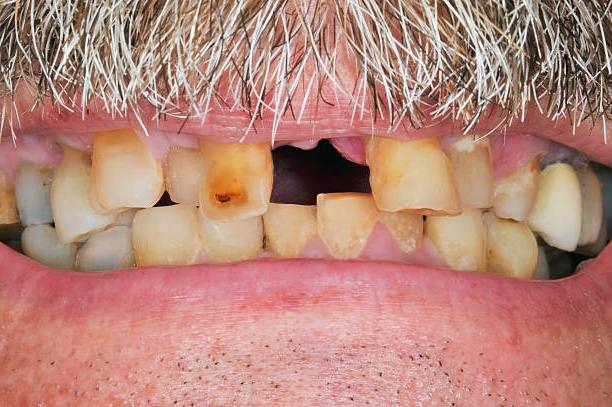
Condition: Calculus